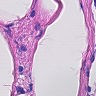
Metastatic tissue present: no